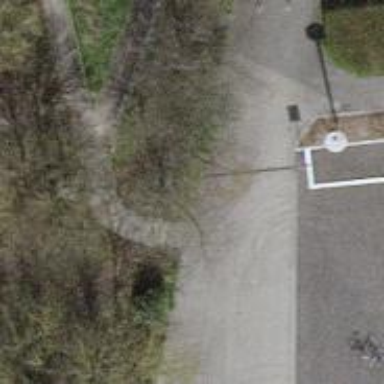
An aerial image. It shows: Road with steps.